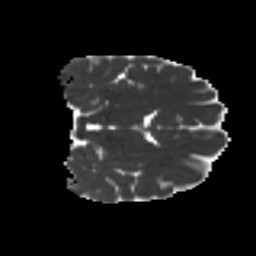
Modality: MD
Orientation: coronal
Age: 32
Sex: male
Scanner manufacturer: ge
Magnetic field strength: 3 T
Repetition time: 7.8 s
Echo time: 0.061 s